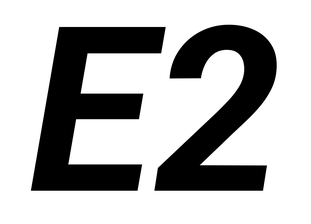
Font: Roboto-Italic_Bold_Italic